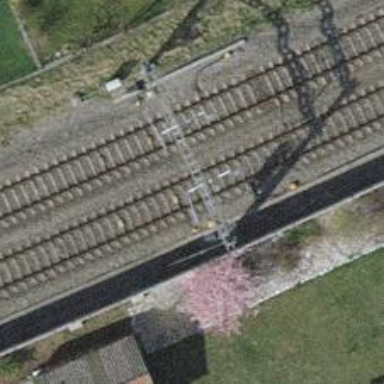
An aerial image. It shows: Railway signal.